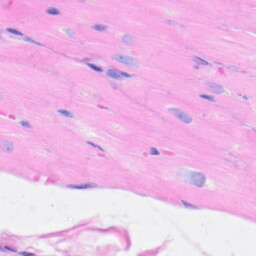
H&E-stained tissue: Heart